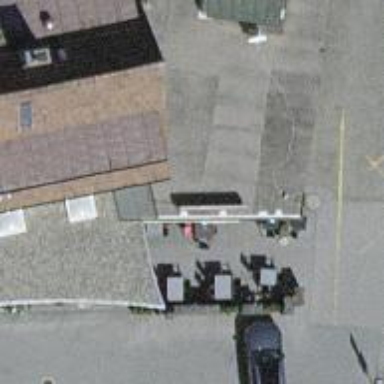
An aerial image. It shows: Restaurant.